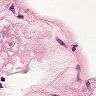
Metastatic tissue present: yes